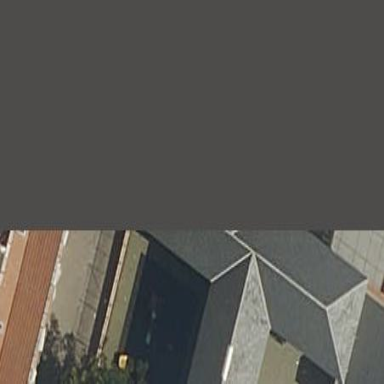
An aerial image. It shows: Building with hipped roof.